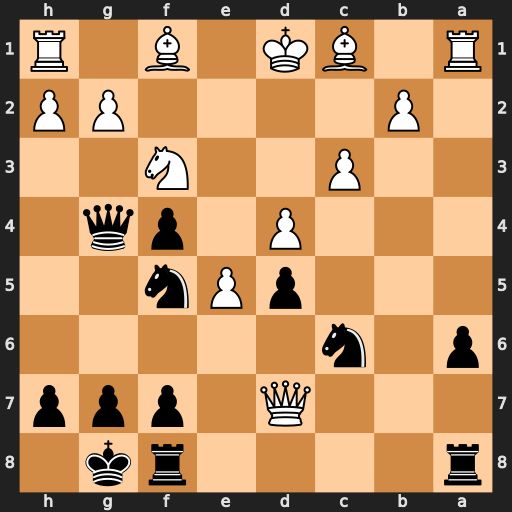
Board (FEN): r4rk1/3Q1ppp/p1n5/3pPn2/3P1pq1/2P2N2/1P4PP/R1BK1B1R
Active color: b
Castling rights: -
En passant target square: -
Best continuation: Ne3+ Bxe3 Qxd7